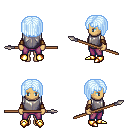
a pixel art fantasy rpg character, female body template, human, tanned skin, steel chest armor, magenta pants, white cyan pageboy hairstyle, cloth bracers, gold boots, spear, four views (front, back, left, right), 2x2 character sprite sheet, small pixel art, hard edges, no anti-aliasing